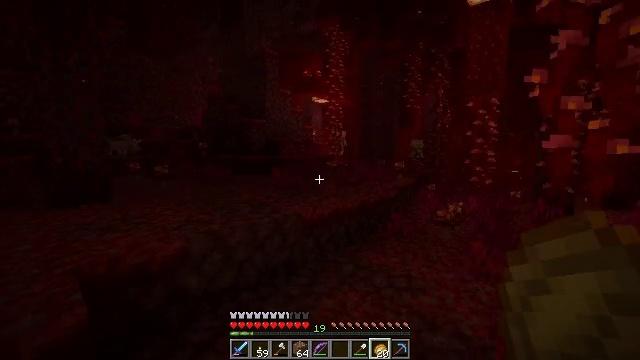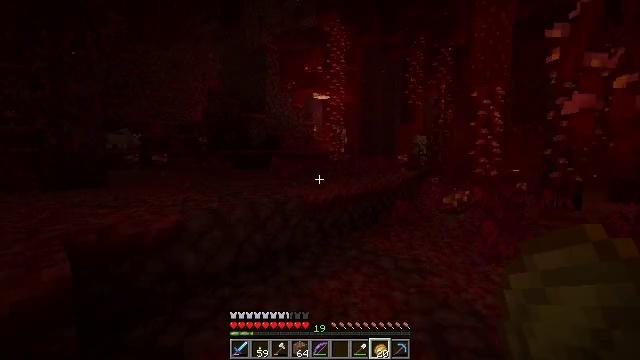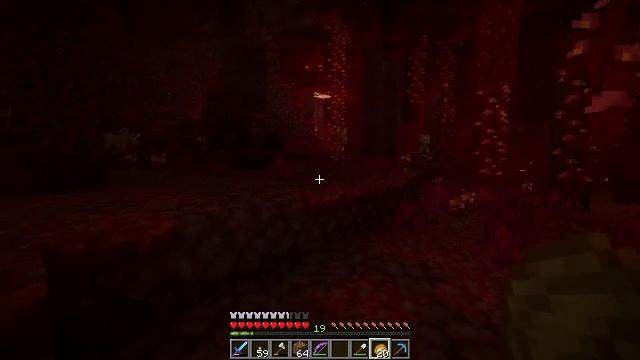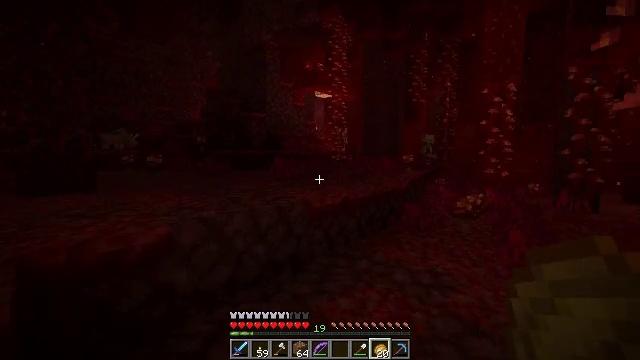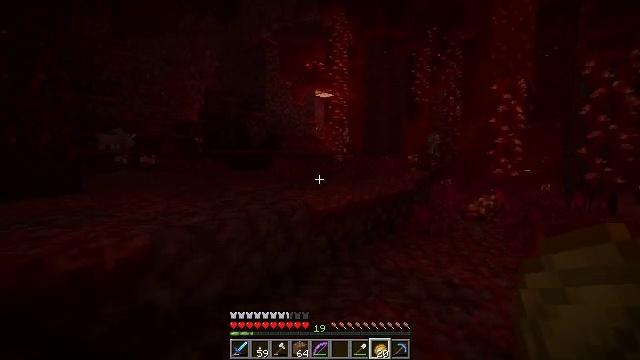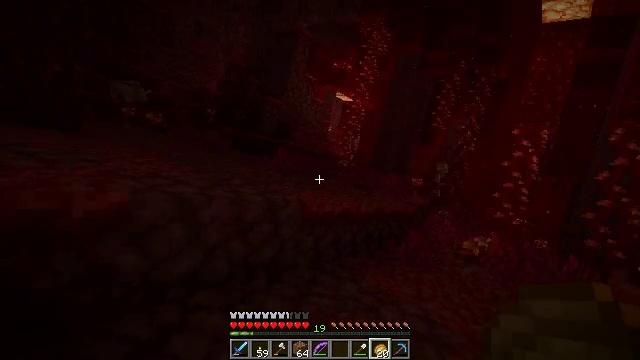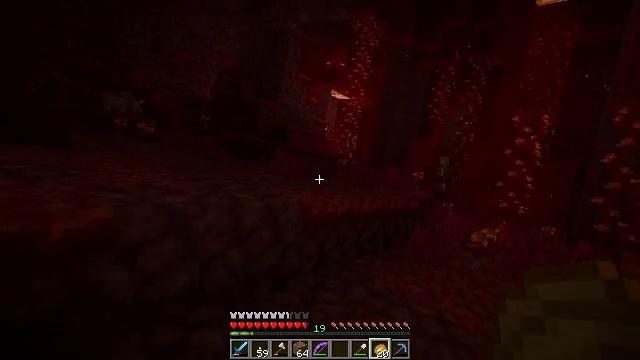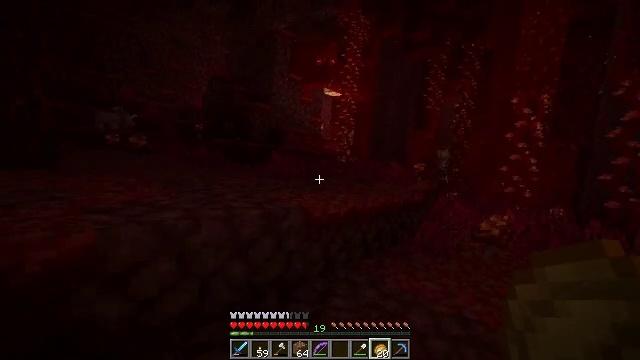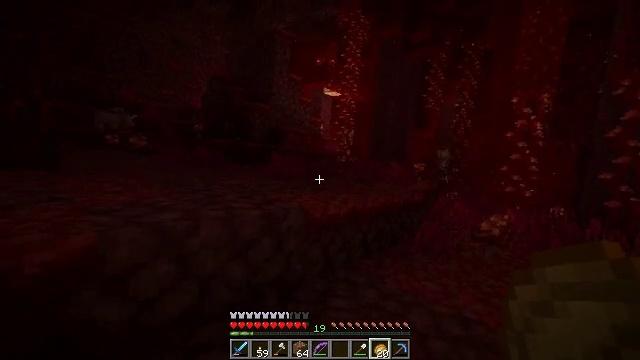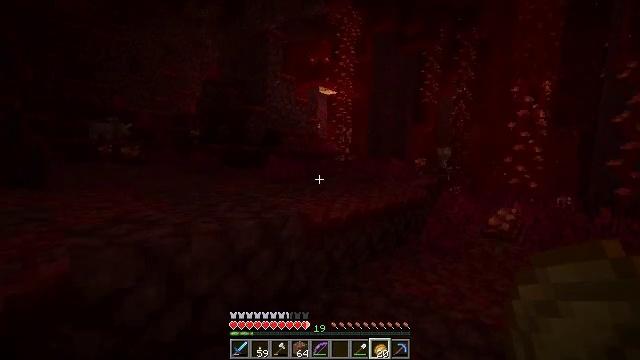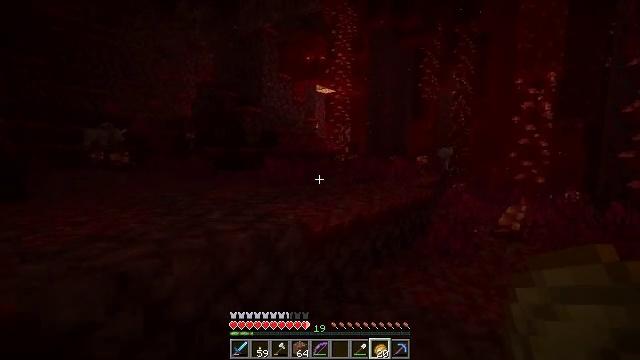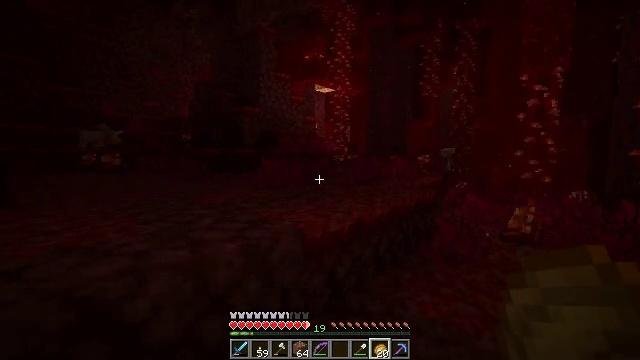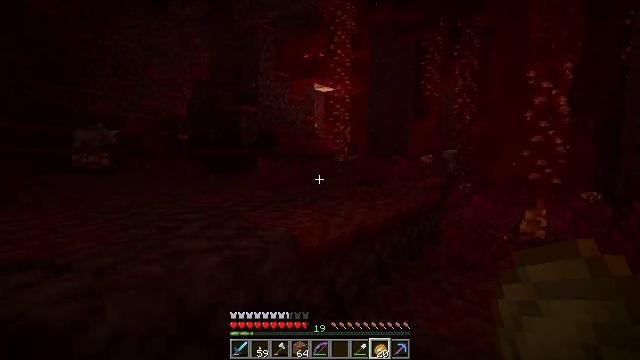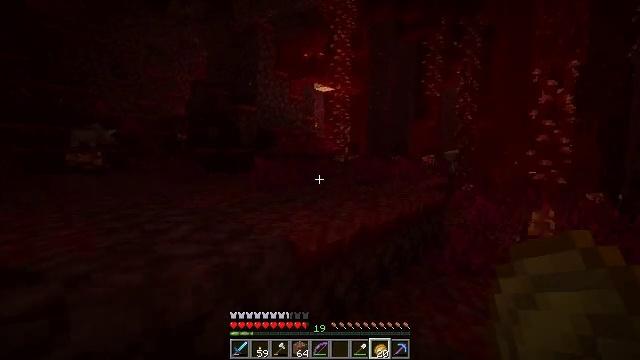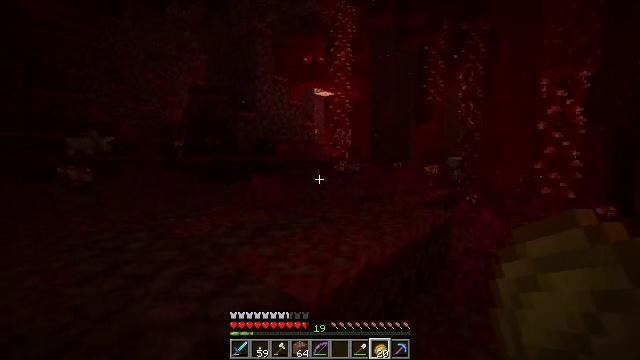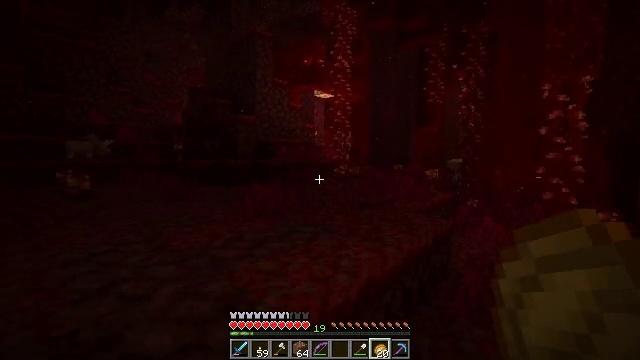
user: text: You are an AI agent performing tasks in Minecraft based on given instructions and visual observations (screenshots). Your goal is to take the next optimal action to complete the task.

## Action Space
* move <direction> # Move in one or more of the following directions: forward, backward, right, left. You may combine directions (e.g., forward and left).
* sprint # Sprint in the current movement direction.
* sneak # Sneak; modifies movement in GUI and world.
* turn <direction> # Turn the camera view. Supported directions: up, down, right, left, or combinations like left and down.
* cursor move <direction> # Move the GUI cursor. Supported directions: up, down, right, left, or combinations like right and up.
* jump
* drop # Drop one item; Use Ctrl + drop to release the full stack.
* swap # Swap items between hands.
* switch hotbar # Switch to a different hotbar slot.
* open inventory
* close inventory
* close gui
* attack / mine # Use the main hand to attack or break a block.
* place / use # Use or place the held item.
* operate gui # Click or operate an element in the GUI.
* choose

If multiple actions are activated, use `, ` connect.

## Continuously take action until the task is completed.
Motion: motion action
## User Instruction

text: Collect crimson roots for crafting.
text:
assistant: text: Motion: move forward
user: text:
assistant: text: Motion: move forward
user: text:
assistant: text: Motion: move forward
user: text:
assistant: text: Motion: move forward
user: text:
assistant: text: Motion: move forward
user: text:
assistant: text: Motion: move forward
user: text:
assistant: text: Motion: move forward
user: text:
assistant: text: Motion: move forward
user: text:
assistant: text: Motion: move forward
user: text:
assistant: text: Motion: move forward
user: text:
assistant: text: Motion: move forward
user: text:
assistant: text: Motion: move forward
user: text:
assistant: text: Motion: move forward
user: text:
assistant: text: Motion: move forward, jump
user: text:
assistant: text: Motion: move forward, jump
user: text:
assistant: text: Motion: move forward, jump
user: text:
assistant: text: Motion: move forward, jump
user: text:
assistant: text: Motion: move forward, jump
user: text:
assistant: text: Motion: move forward, jump
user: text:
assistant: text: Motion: move forward, jump
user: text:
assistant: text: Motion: move forward, jump
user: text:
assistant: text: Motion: move forward, jump
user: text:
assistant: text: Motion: move forward, jump
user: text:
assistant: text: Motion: move forward, jump
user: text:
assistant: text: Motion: move forward, jump
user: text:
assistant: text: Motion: move forward, jump
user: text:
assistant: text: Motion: move forward, jump
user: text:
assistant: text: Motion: move forward, jump
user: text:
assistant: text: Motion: move forward, turn right, jump
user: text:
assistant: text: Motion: move forward, turn right, jump